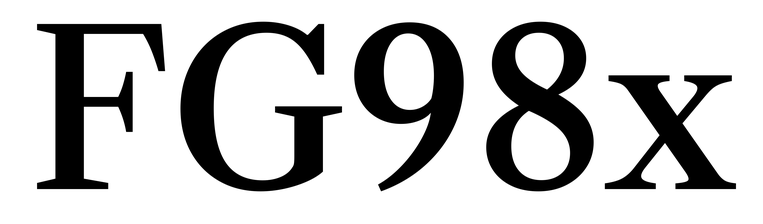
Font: LibreCaslonText_Medium